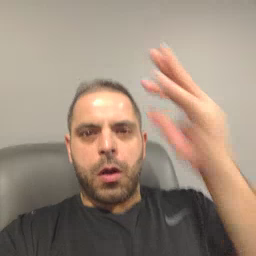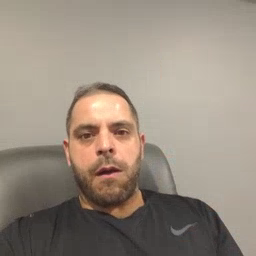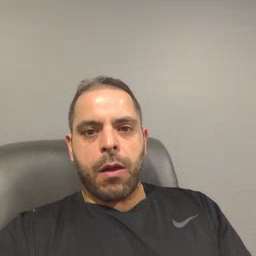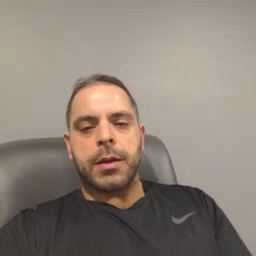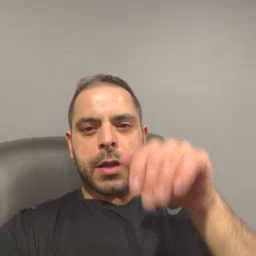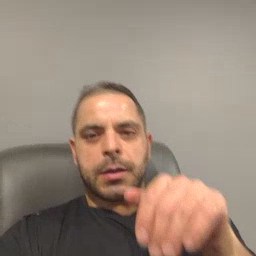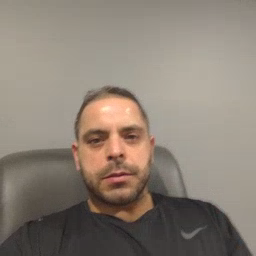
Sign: night